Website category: sports
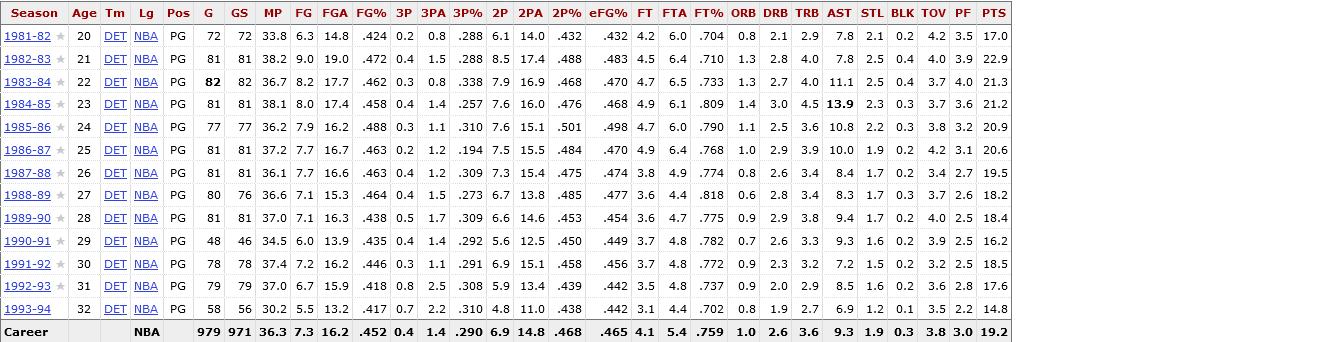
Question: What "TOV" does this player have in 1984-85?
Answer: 3.7

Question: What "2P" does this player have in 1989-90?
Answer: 6.6

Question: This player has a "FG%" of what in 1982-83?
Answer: .472

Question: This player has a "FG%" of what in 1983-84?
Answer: .462

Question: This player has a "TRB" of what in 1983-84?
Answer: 4.0

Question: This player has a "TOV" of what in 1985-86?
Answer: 3.8

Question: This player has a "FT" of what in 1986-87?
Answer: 4.9

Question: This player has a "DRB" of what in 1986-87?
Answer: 2.9

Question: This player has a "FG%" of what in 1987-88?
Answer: .463

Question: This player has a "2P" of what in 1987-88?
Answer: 7.3

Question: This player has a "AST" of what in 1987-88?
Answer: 8.4

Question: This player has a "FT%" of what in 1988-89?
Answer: .818

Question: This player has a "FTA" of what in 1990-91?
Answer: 4.8

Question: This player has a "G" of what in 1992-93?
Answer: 79

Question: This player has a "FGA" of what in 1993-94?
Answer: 13.2

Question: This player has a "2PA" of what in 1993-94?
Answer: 11.0

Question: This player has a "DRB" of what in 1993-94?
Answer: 1.9

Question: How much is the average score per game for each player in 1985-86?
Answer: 20.9

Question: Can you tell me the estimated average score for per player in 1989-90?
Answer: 18.4

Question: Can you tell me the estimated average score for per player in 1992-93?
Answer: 17.6

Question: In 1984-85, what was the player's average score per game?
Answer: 21.2

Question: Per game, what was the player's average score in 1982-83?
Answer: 22.9

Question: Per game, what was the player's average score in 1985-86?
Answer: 20.9

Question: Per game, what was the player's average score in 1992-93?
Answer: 17.6